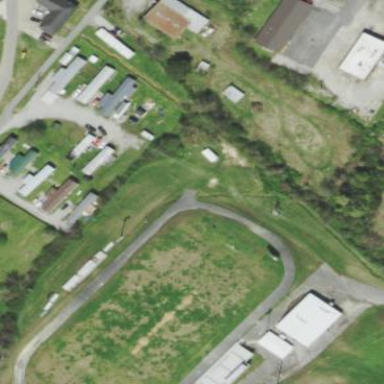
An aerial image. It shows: Track in leisure land.